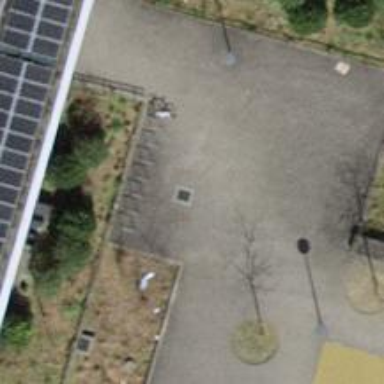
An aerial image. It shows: Bicycle parking area with stands.